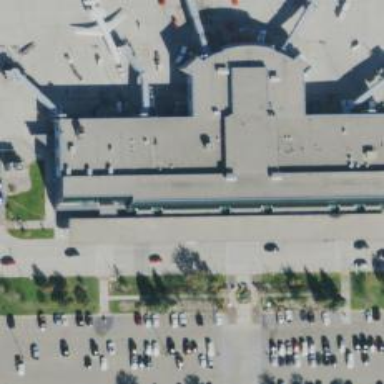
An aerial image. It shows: Car rental facility.